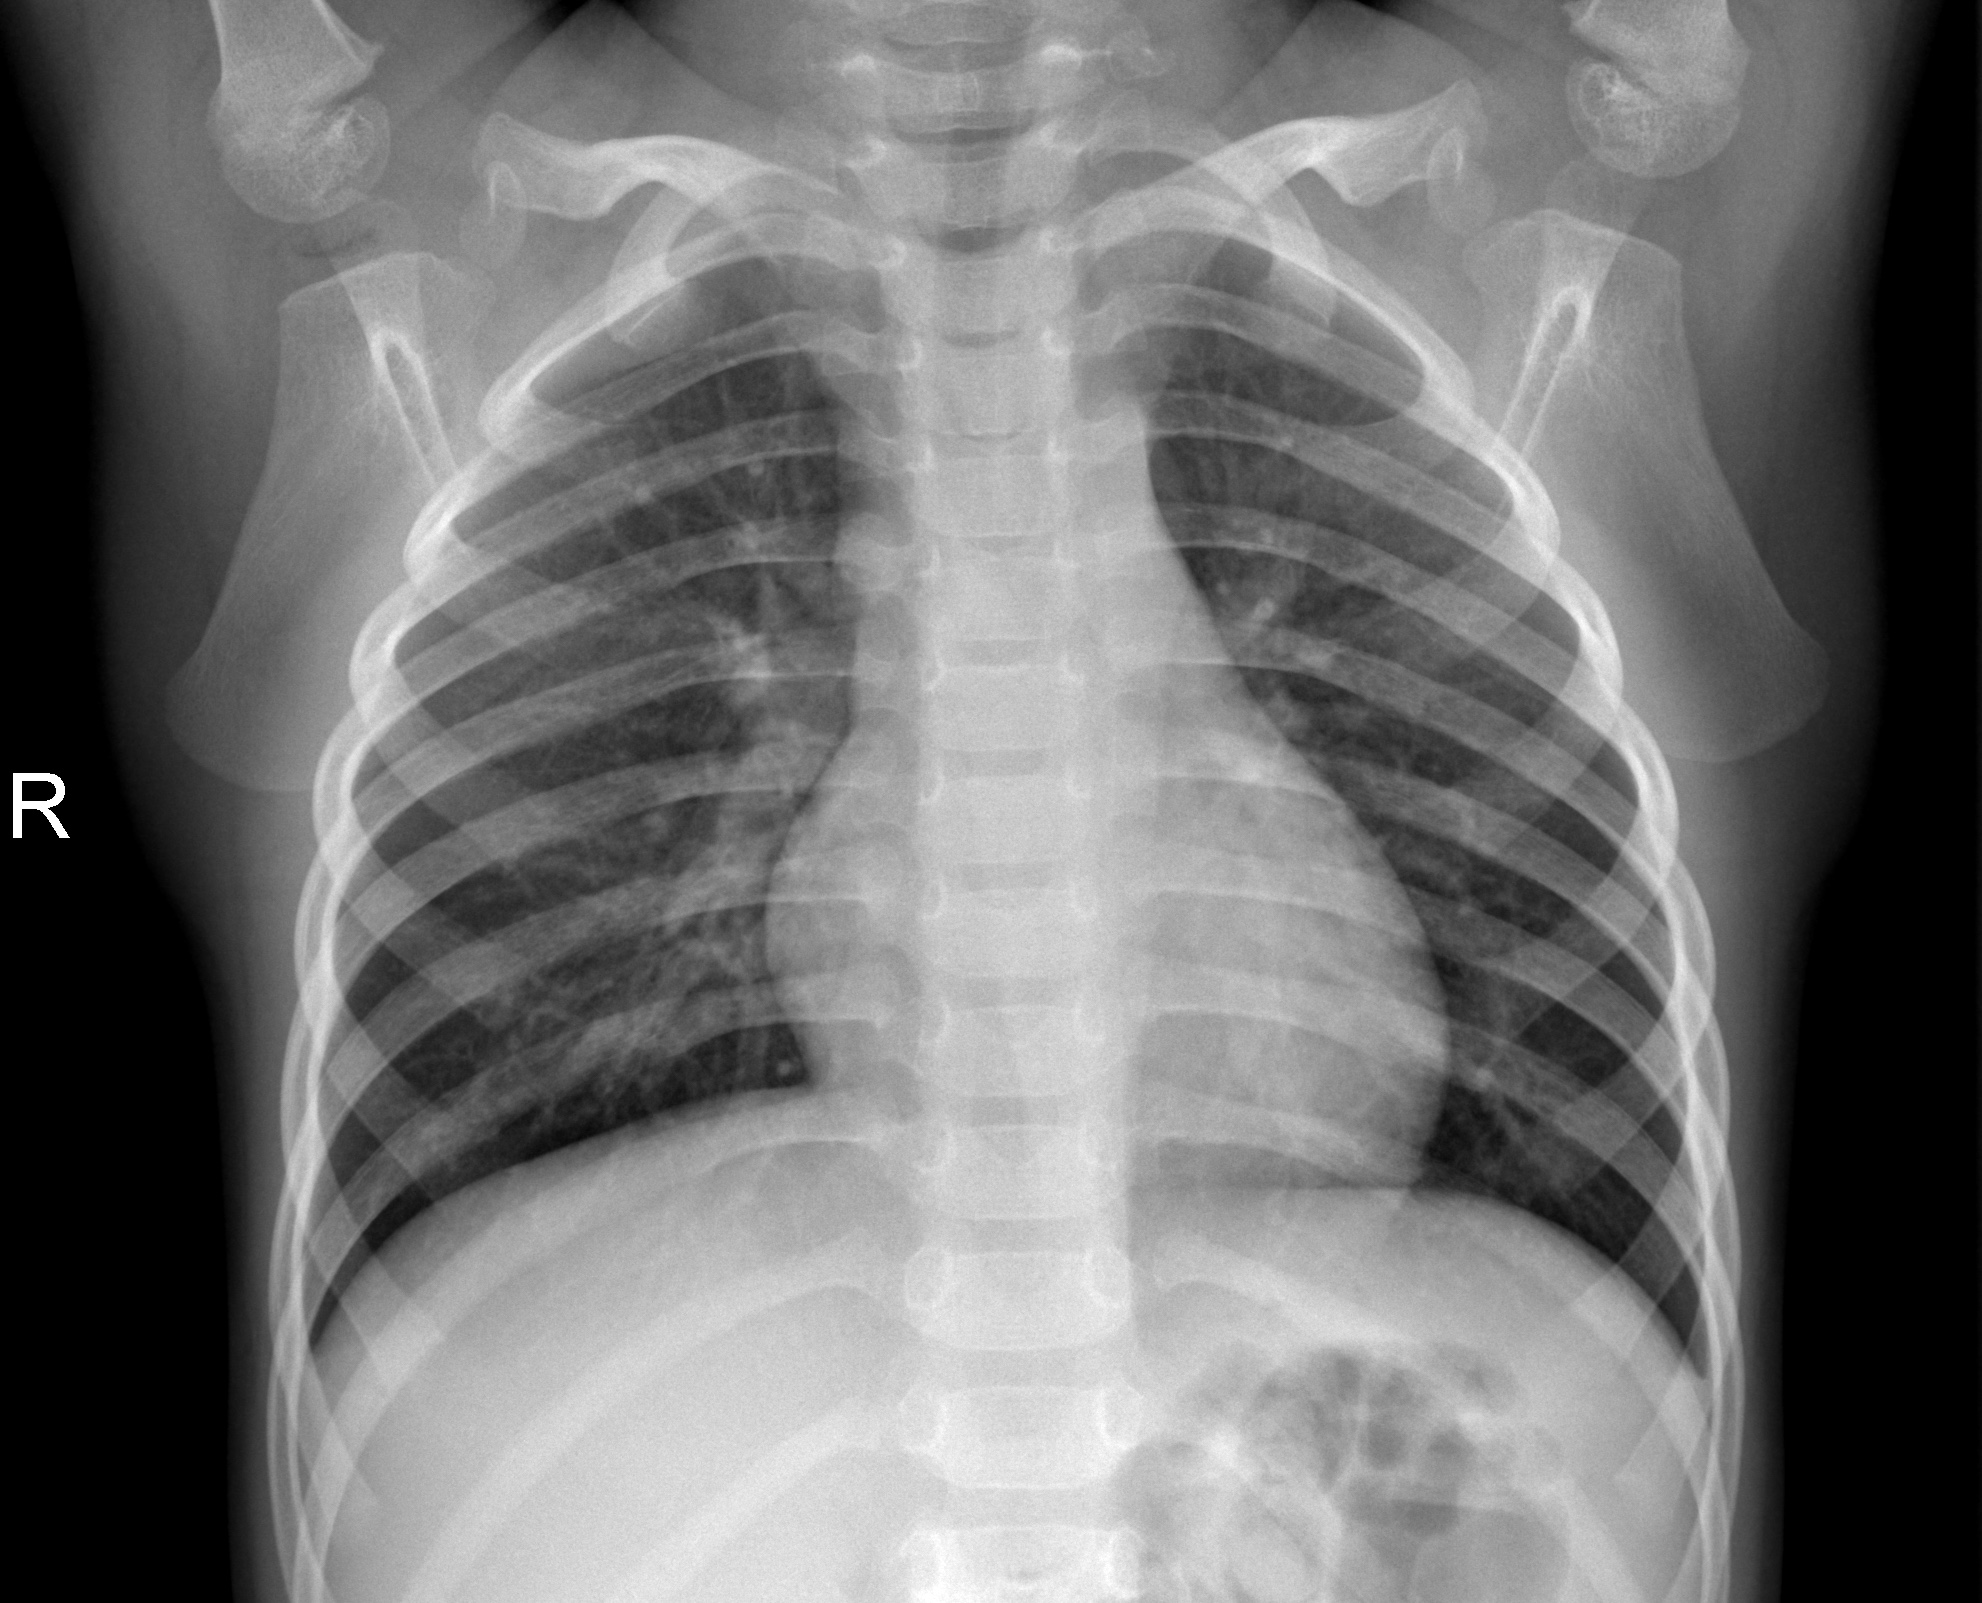
Diagnosis: NORMAL